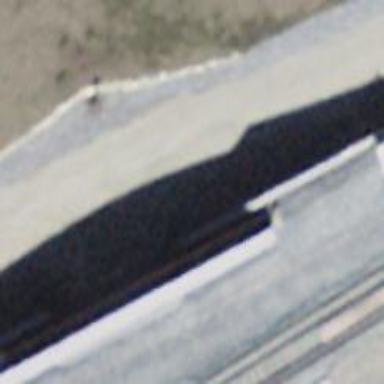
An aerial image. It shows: Retaining wall.